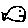
Label: fish